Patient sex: F
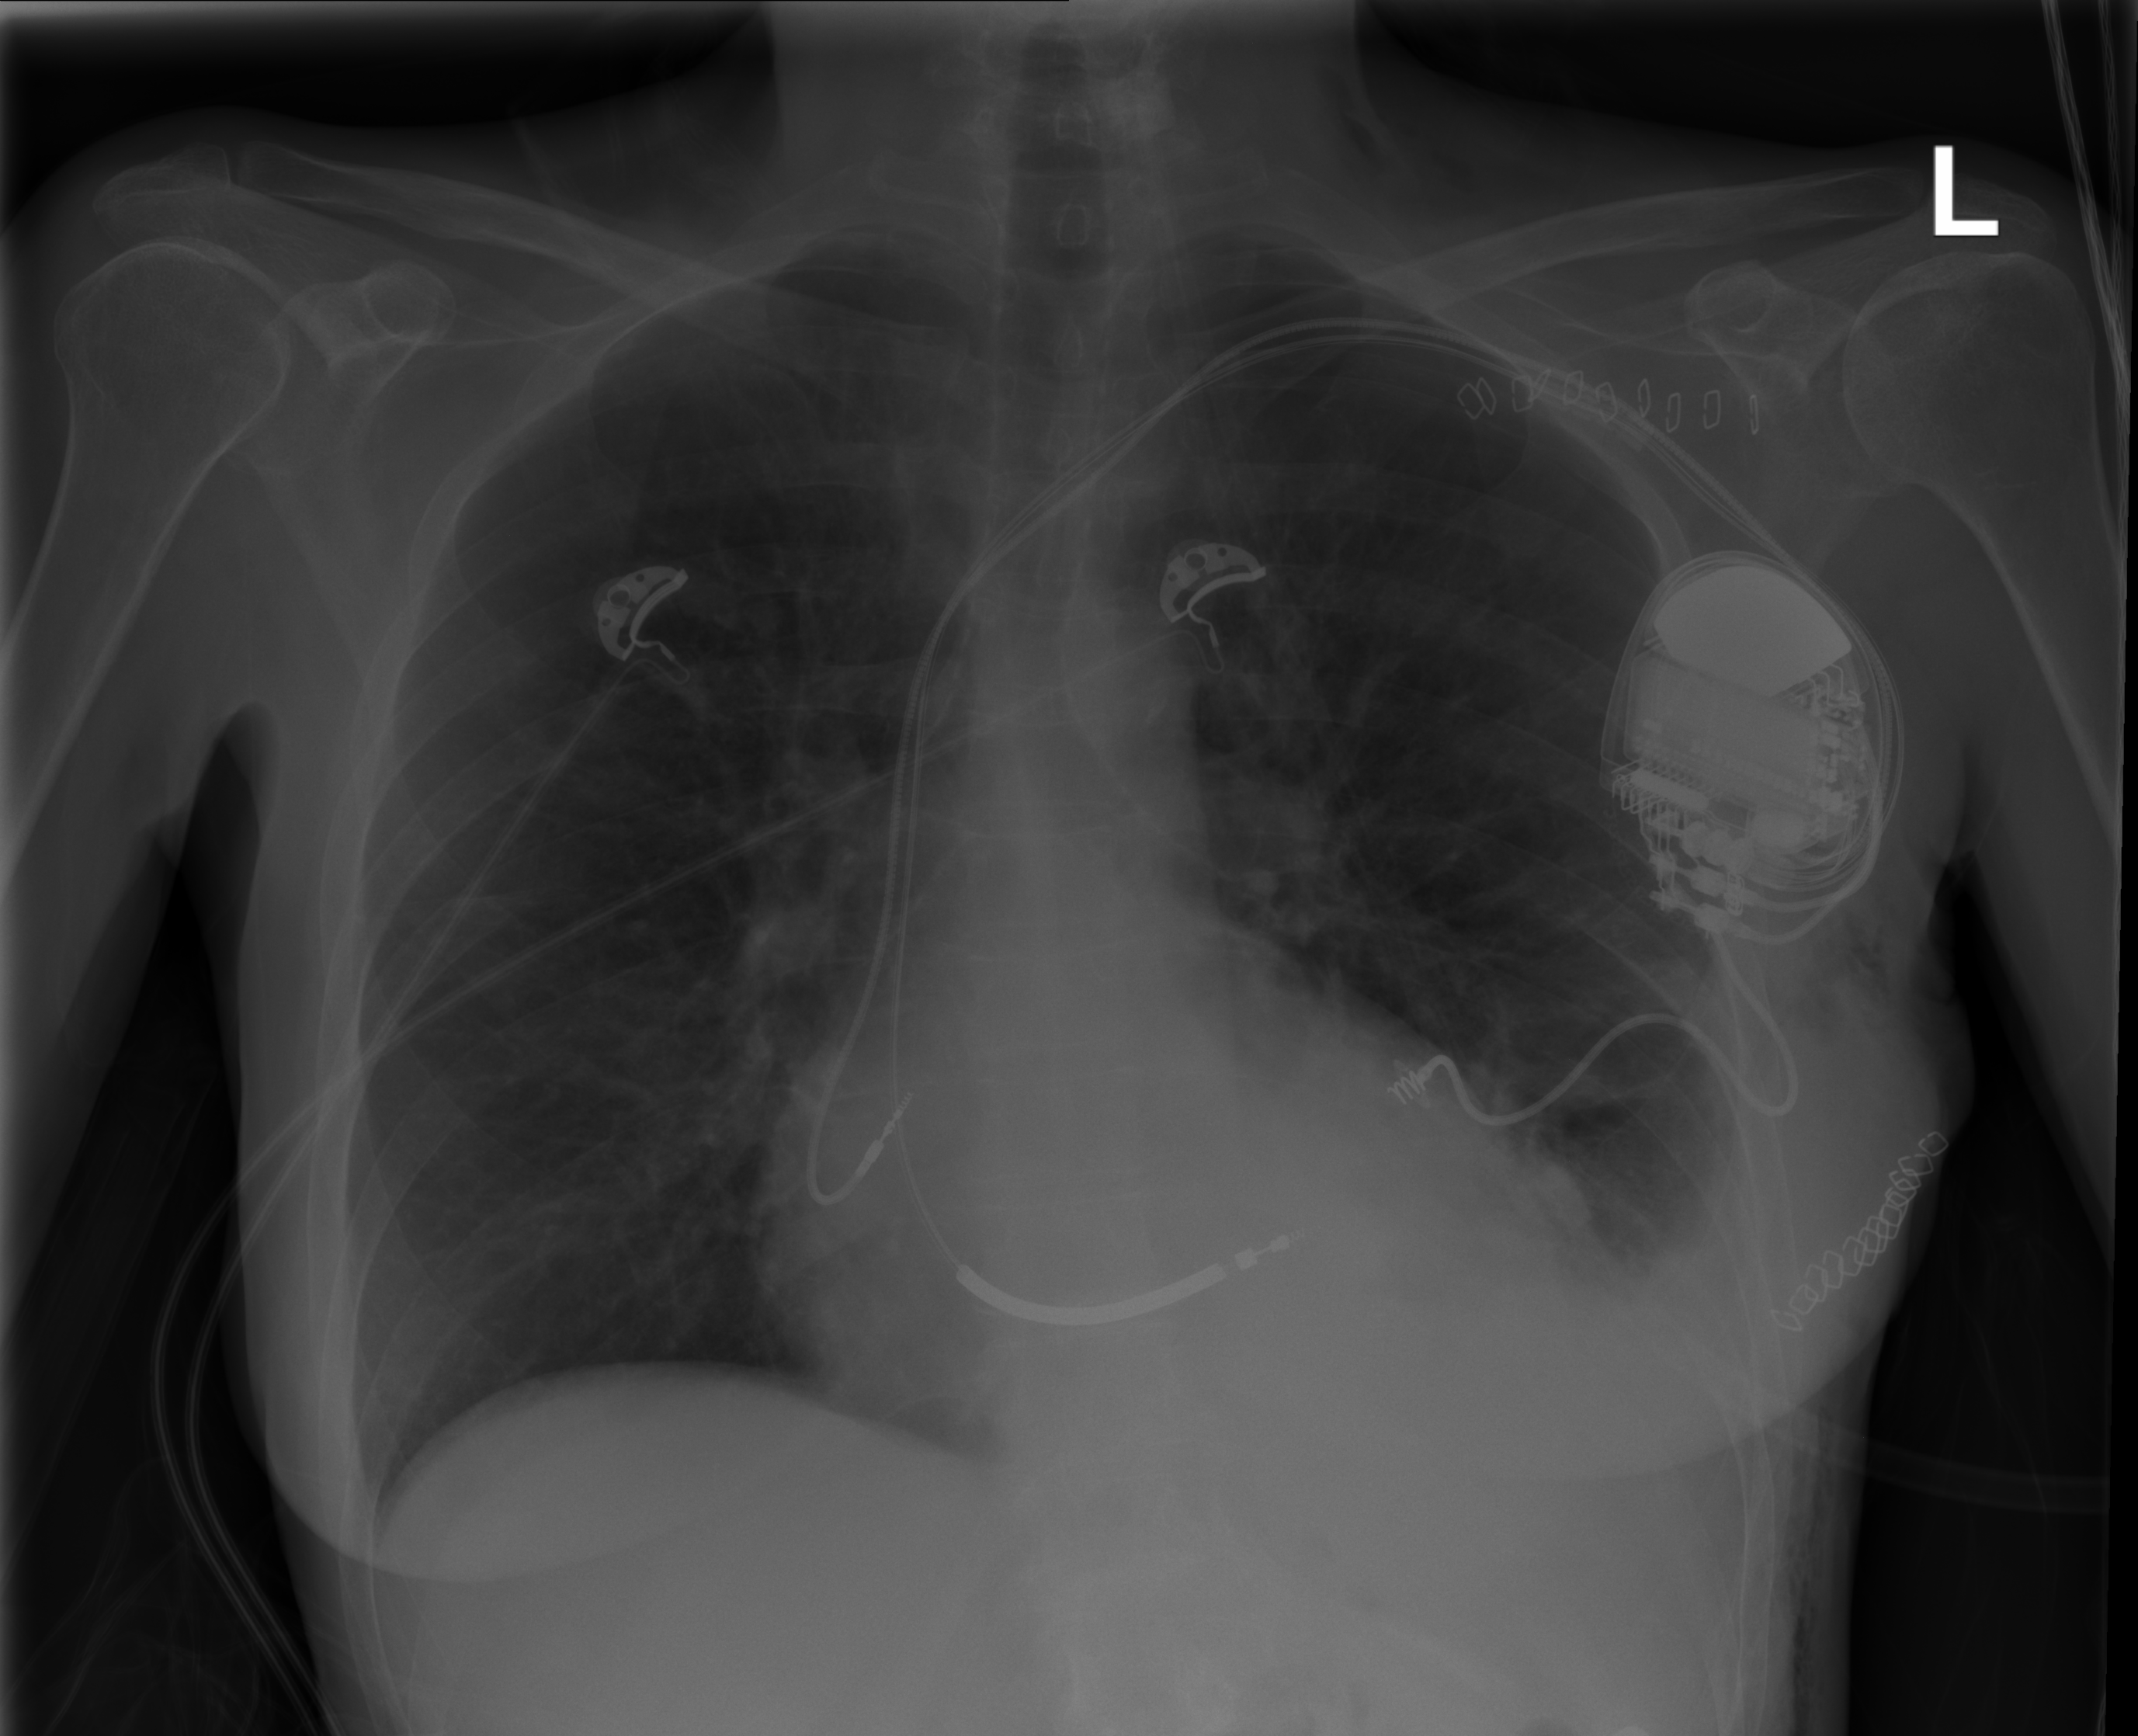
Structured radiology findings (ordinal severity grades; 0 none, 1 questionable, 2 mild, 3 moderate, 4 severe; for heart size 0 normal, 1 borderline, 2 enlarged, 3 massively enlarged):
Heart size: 0
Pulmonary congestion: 0
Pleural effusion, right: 0
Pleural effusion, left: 2
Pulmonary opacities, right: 0
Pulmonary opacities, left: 0
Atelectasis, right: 0
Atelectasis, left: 2